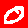
Digit: 0